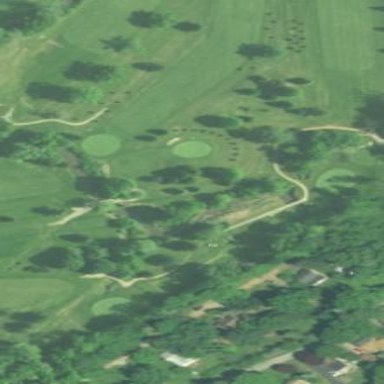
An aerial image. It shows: Golf fairway surrounded by grass.